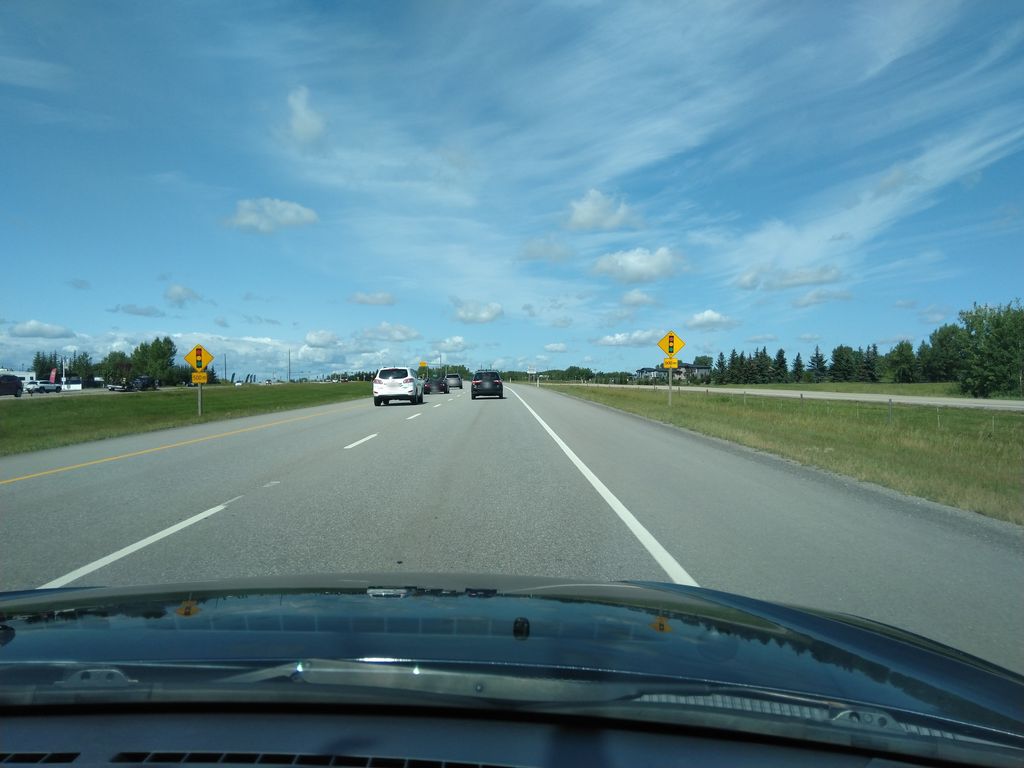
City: calgary